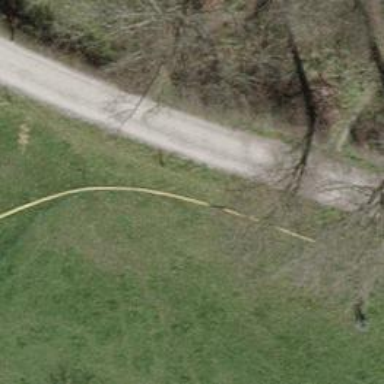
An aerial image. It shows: Path on the ground.